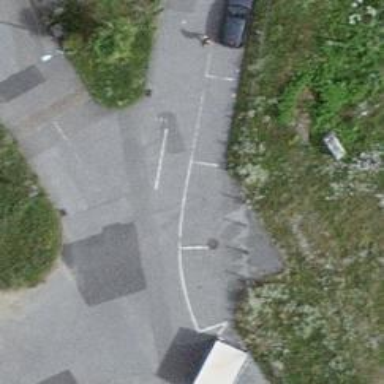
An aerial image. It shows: Road serving as parking aisle.